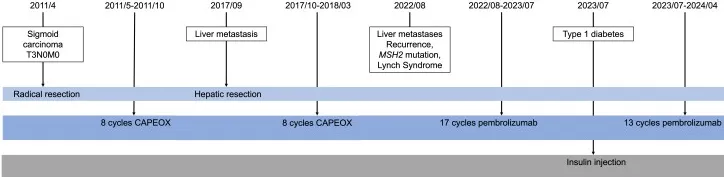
Timeline in case presentation.
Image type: chart (chart)